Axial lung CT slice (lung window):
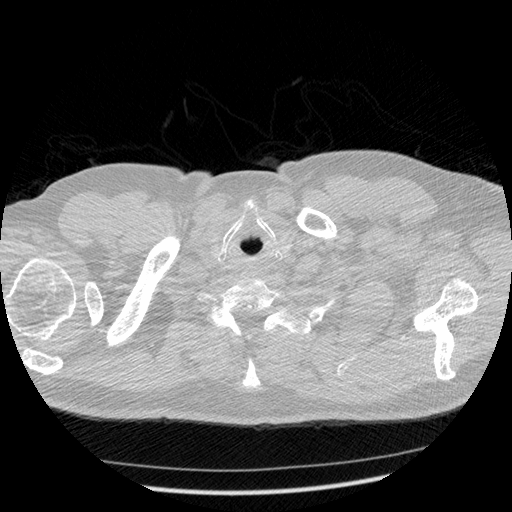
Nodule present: no